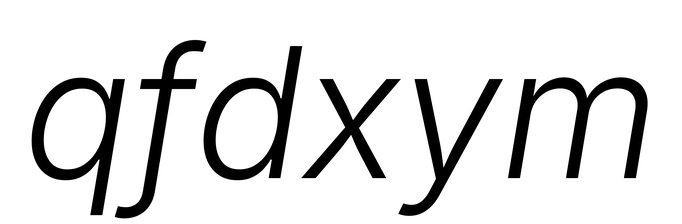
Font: Inter-Italic_Light_Italic